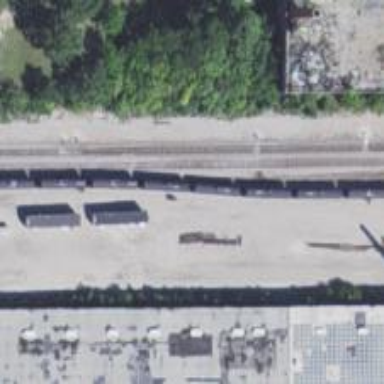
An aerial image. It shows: Railway yard in service.